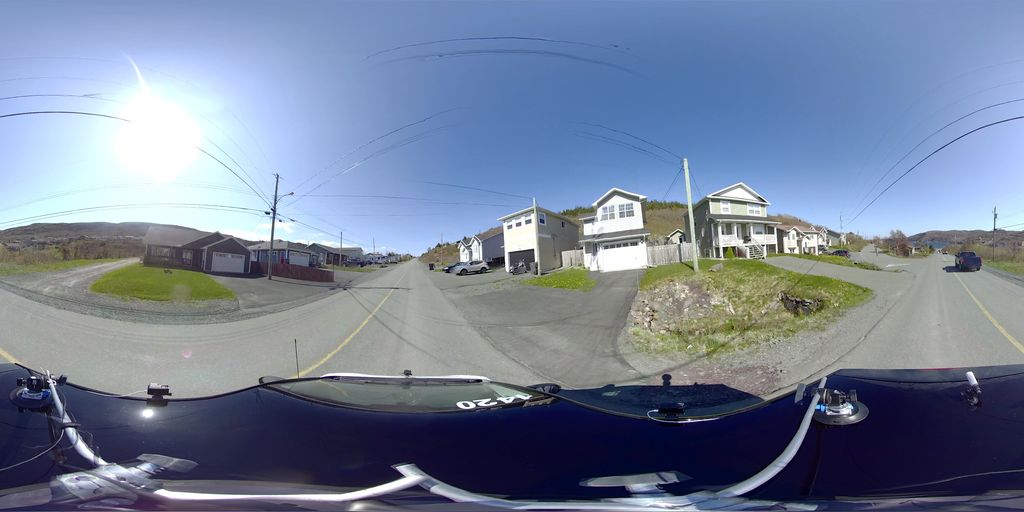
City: st_johns